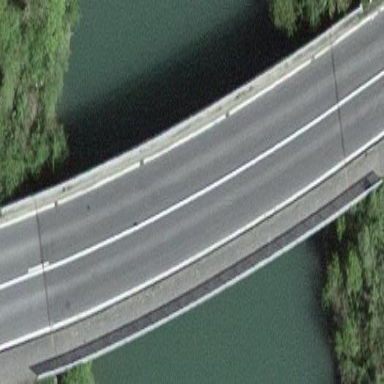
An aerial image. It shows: Man-made bridge.